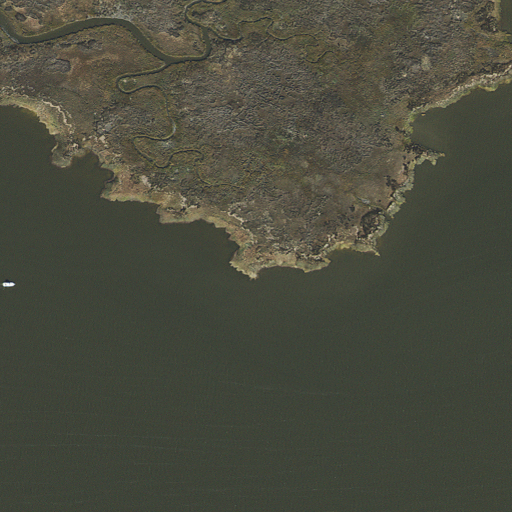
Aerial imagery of cape in Maryland named Monie Point containing open water, herbaceous wetlands, and barren land